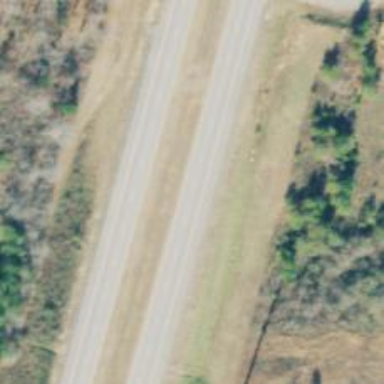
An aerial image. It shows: Trunk highway.